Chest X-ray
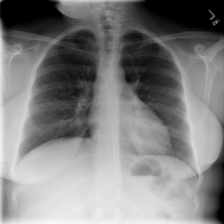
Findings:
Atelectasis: negative
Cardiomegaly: negative
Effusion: negative
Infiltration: negative
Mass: negative
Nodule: negative
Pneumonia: negative
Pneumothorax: negative
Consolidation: positive
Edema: negative
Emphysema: negative
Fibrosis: positive
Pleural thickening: positive
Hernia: negative